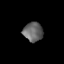
Tissue: lung
Cell type: T cells
Senescence score: 0.2248
Nuclear area (px): 372
Mean DAPI intensity: 100.946